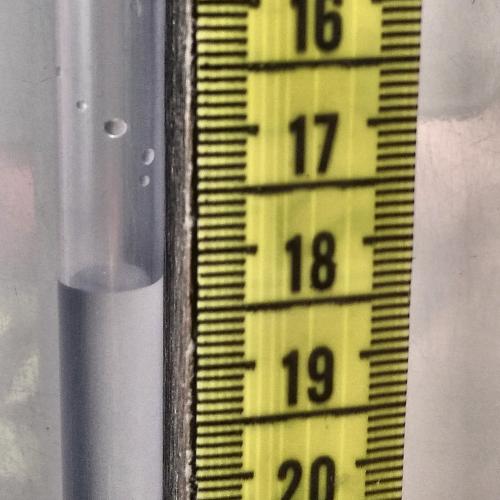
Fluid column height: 18.2 cm